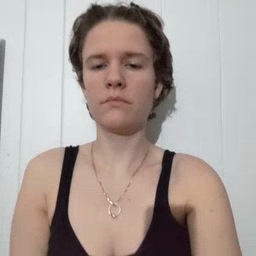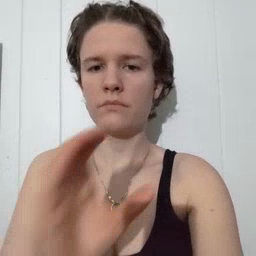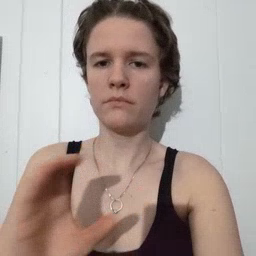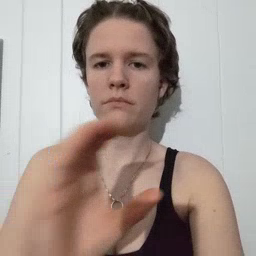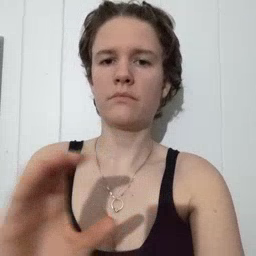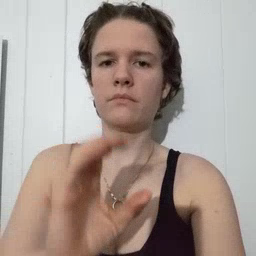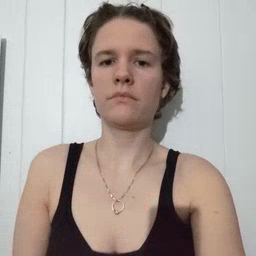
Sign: chocolate